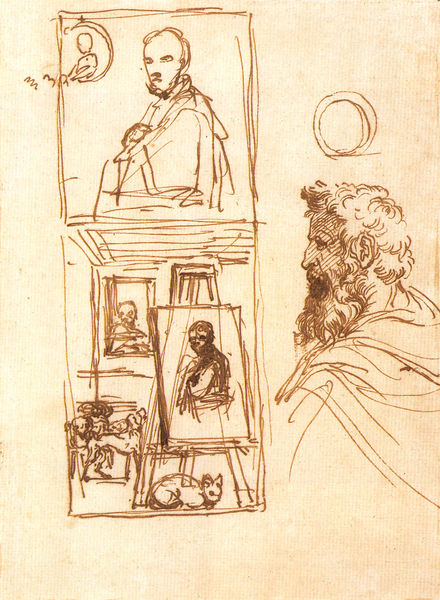
Titel: Selbstbildnis und andere Studien
Künstler: Annibale Carracci
Institution: Windsor Castle, Collection of her Majesty
Schlagwörter: gemälde, mann, umhang, nase, ohr, profil, skizze, stirn, zeichnung, zimmer, hund, hunde, tier, tiere, bart, rahmen, bild, portrait, porträt, auge, haare, mantel, decke, kreis, studie, grafik, rand, atelier, maler, staffelei, selbstporträt, ring, katze, künstler, selbstbildnis, stirnfalten, entwurf, bild im bild, künstlerbildnis, peinture, rötel, gebälk, chat, dessin, chevalet, apostel, caracci, barbu, setting, personnage, maler staffelei, auréole, carracci, #ring, #rötel